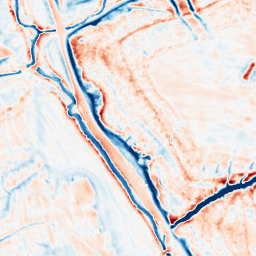
Category: multiscale
Decomposition family: dog_multiscale
Decomposition parameters: sigma_ratio: 2
n_scales: 3
base_sigma: 0.5
Upsampling method: regularized
Upsampling parameters: scale: 2
lambda_reg: 0.001
Upsampling scale: 2